Field crop: maize
Growth stage: 1
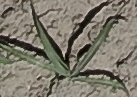
Species: sorghum